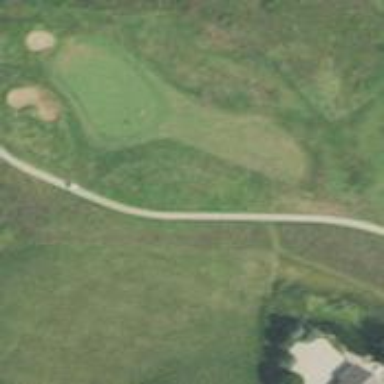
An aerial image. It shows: Grassy golf fairway.